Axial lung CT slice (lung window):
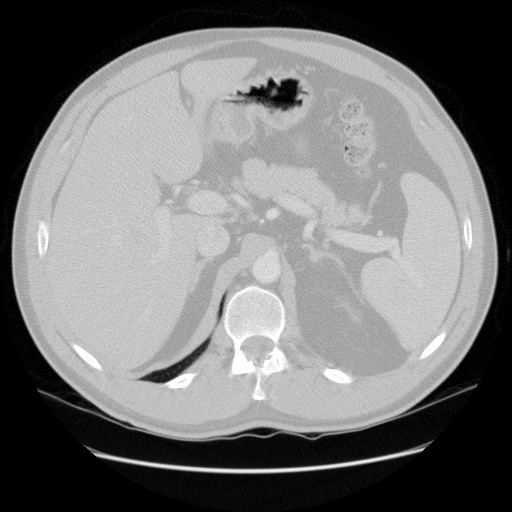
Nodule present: no